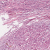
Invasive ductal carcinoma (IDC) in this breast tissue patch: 1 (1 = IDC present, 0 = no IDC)